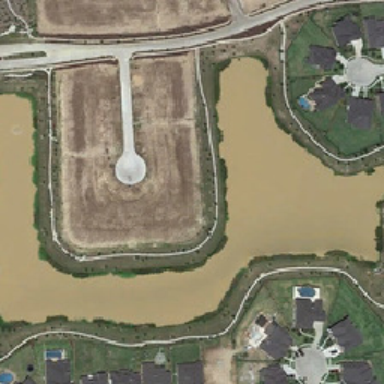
Rectangular squares are surrounded by irregular yellow ponds and several buildings .